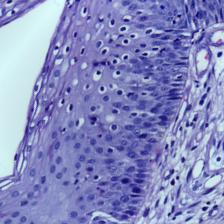
Diagnosis: Normal